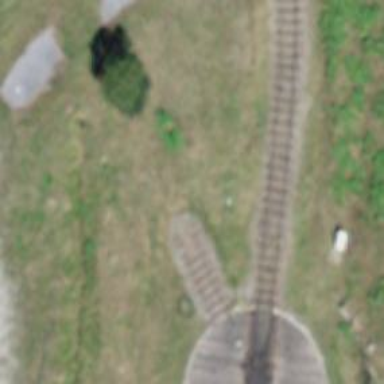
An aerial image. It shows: Preserved narrow-gauge railway siding with one track.